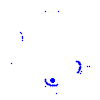
Particle: kaon